Interaction volume radius: 10 \u00c5
Interaction volume height: 20 \u00c5
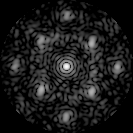
Disorder parameter: 0.4744